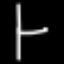
Label: chair